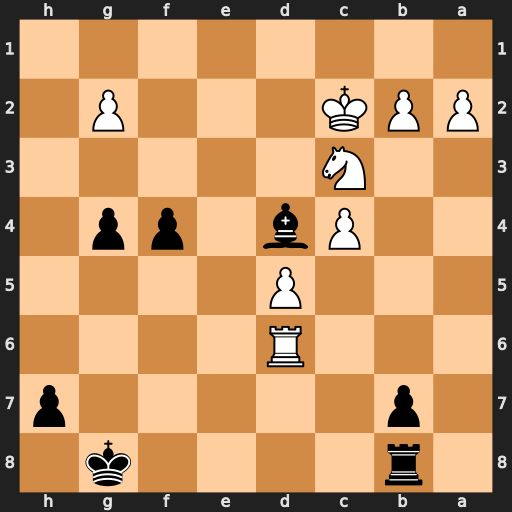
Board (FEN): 1r4k1/1p5p/3R4/3P4/2Pb1pp1/2N5/PPK3P1/8
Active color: b
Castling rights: -
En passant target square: -
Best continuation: Bxc3 Kxc3 f3 gxf3 g3